Question: This is an 8-digit puzzle. Find the minimum number of steps to restore it.
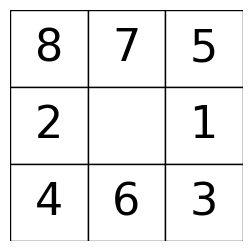
Answer: 20